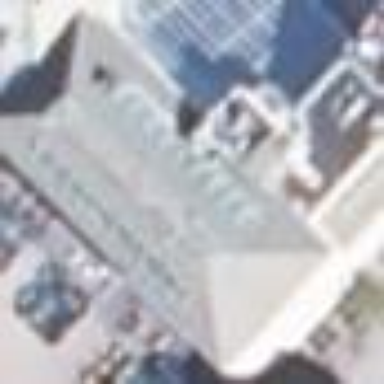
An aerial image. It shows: Building with hipped roof.